Interaction volume radius: 5 \u00c5
Interaction volume height: 20 \u00c5
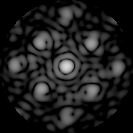
Disorder parameter: 0.4011